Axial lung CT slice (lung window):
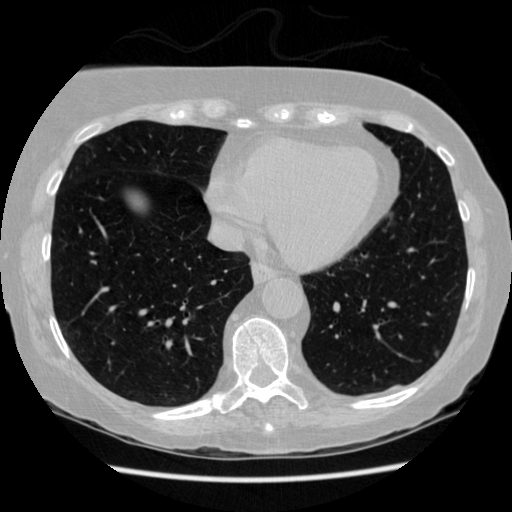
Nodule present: yes
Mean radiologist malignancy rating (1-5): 2.5